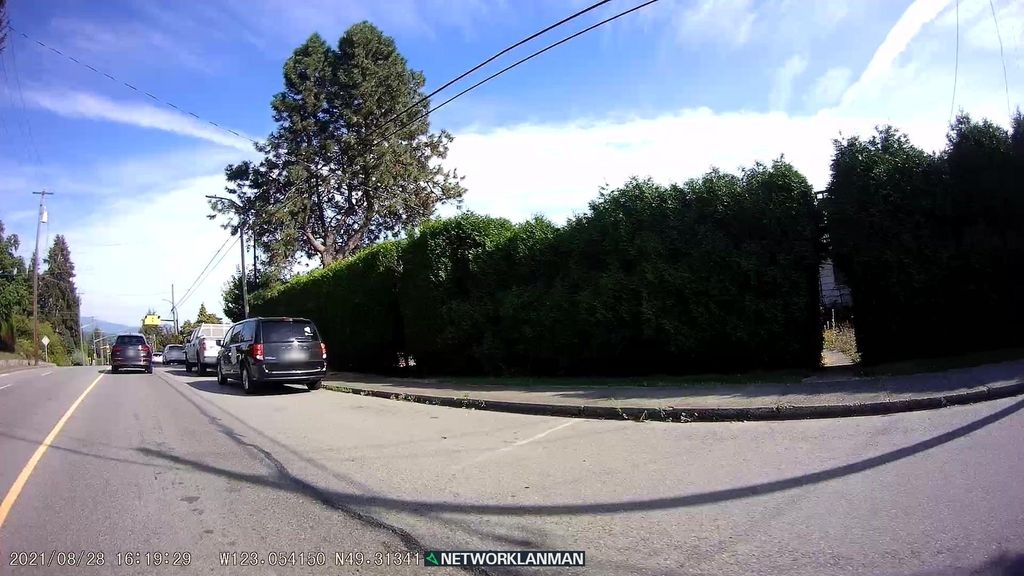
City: vancouver